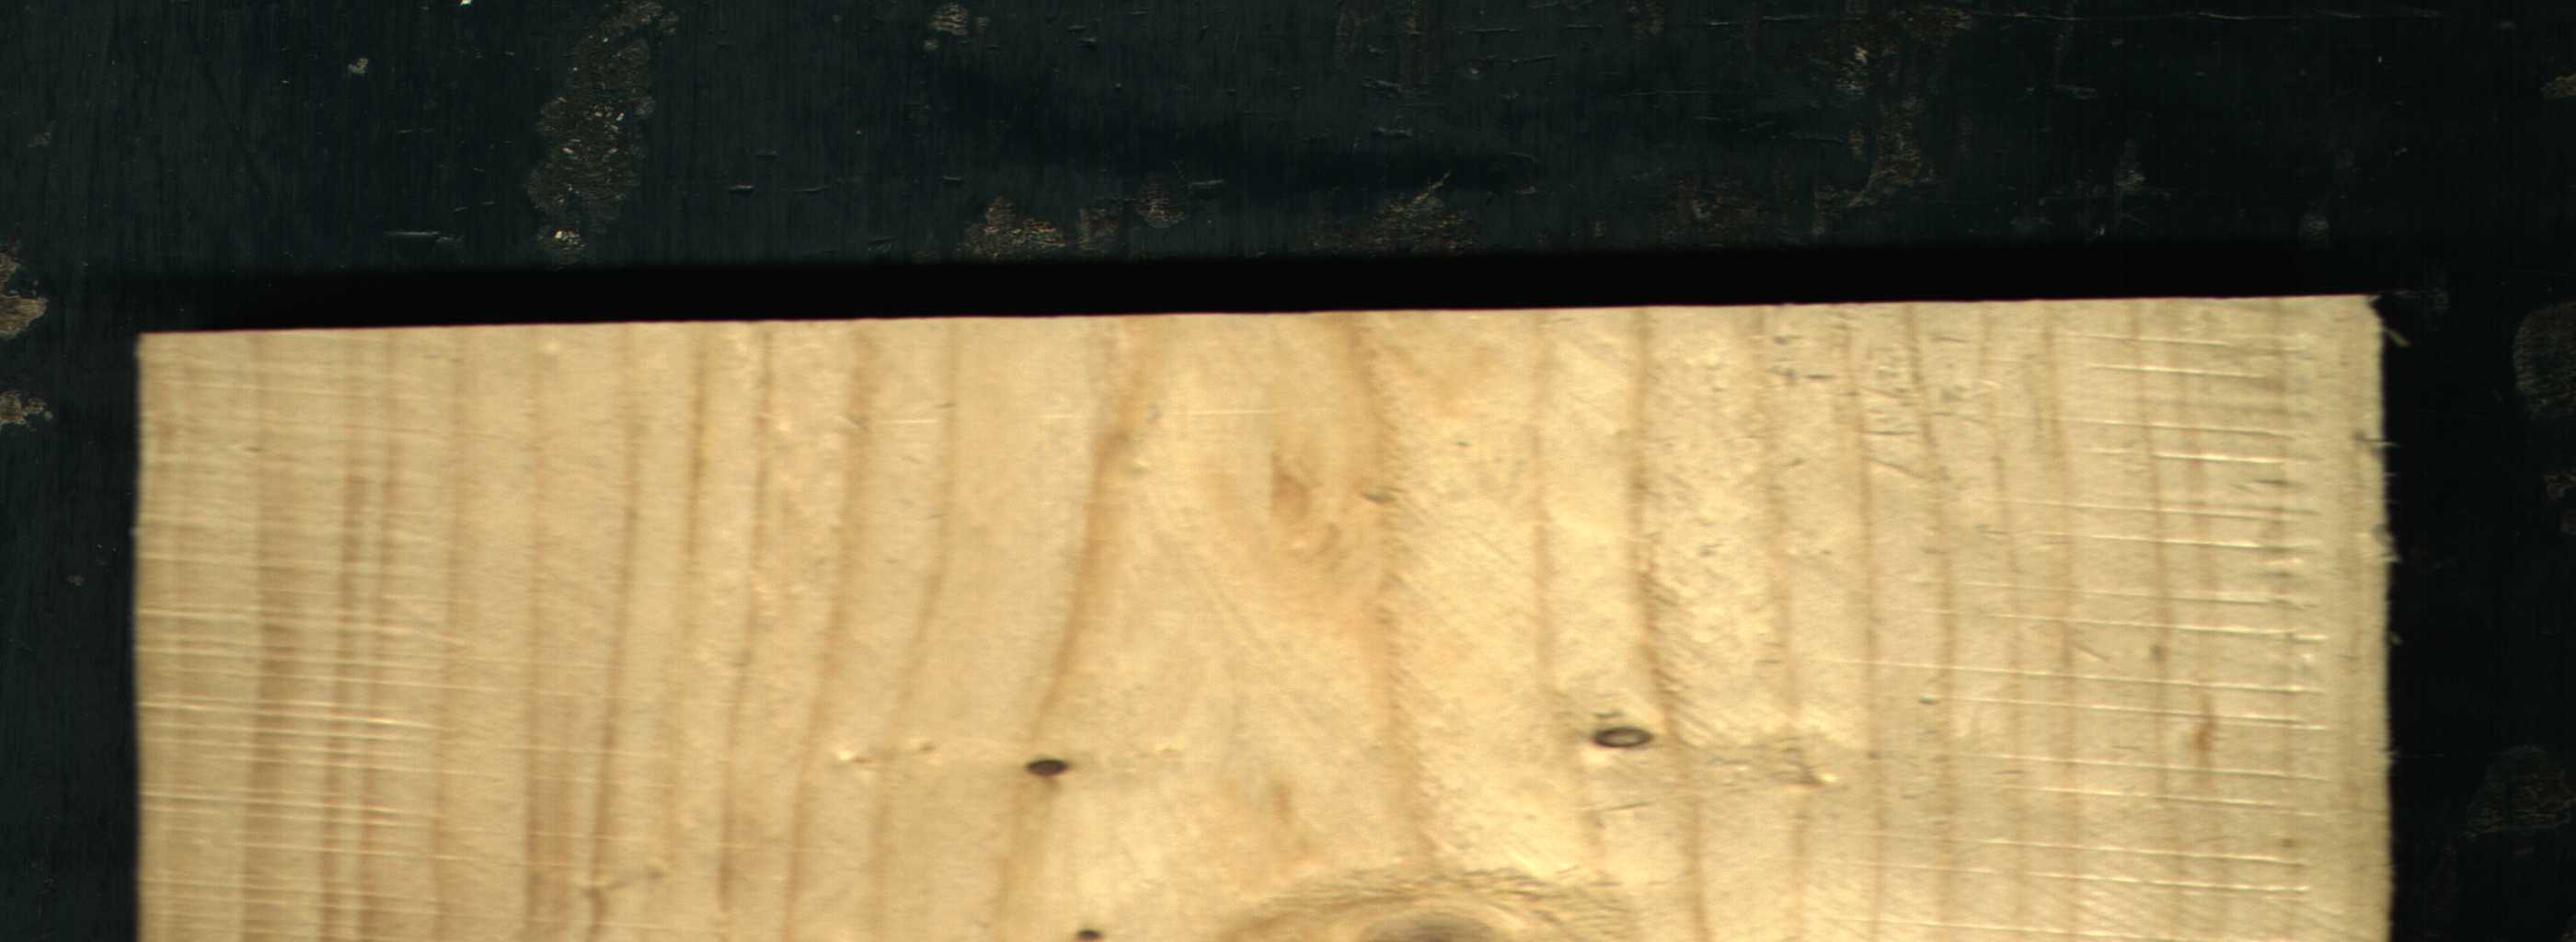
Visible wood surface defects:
Dead_Knot
Live_Knot
Live_Knot